Question: I have been following the tutorials on DeepLearning.net to learn how to implement a convolutional neural network that extracts features from images. The tutorial are well explained, easy to understand and follow.
I want to extend the same CNN to extract multi-modal features from videos (images + audio) at the same time.
I understand that video input is nothing but a sequence of images (pixel intensities) displayed in a period of time (ex. 30 FPS) associated with audio. However, I don't really understand what audio is, how it works, or how it is broken down to be feed into the network.
I have read a couple of papers on the subject (multi-modal feature extraction/representation), but none have explained how audio is inputed to the network.
Moreover, I understand from my studies that multi-modality representation is the way our brains really work as we don't deliberately filter out our senses to achieve understanding. It all happens simultaneously without us knowing about it through (joint representation). A simple example would be, if we hear a lion roar we instantly compose a mental image of a lion, feel danger and vice-versa. Multiple neural patterns are fired in our brains to achieve a comprehensive understanding of what a lion looks like, sounds like, feels like, smells like, etc.
The above mentioned is my ultimate goal, but for the time being I'm breaking down my problem for the sake of simplicity.
I would really appreciate if anyone can shed light on how audio is dissected and then later on represented in a convolutional neural network. I would also appreciate your thoughts with regards to multi-modal synchronisation, joint representations, and what is the proper way to train a CNN with multi-modal data.
I have found out the audio can be represented as spectrograms. It as a common format for audio and is represented as a graph with two geometric dimensions where the horizontal line represents time and the vertical represents frequency.

Is it possible to use the same technique with images on these spectrograms? In other words can I simply use these spectrograms as input images for my convolutional neural network?
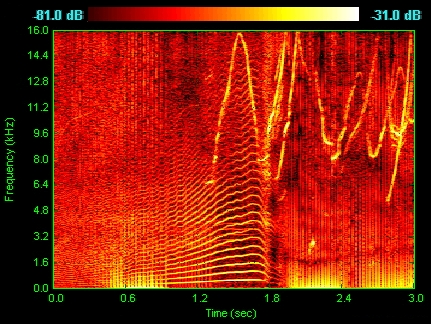
Answer: We used deep convolutional networks on spectrograms for a spoken language identification task. We had around 95% accuracy on a dataset provided in <URL>.
Plain convolutional networks do not capture the temporal characteristics, so for example <URL> the output of the convolutional network was fed to a time-delay neural network. But our experiments show that even without additional elements convolutional networks can perform well at least on some tasks when the inputs have similar sizes.